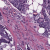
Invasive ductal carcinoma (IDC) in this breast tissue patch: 1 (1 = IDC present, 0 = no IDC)